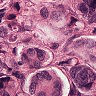
Metastatic tissue present: yes